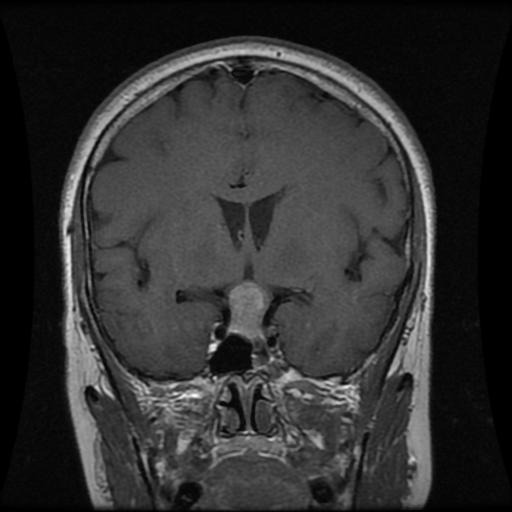
Label: pituitary